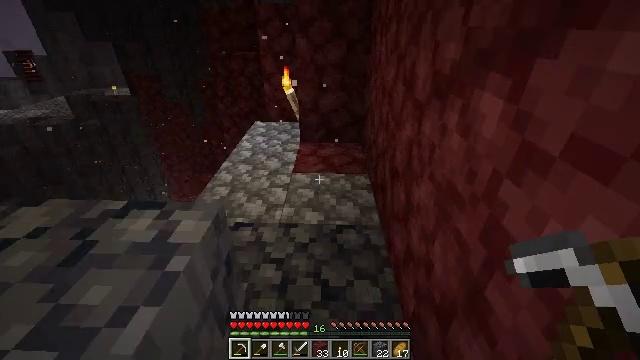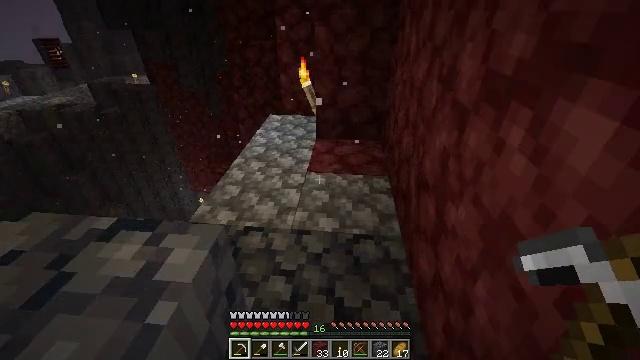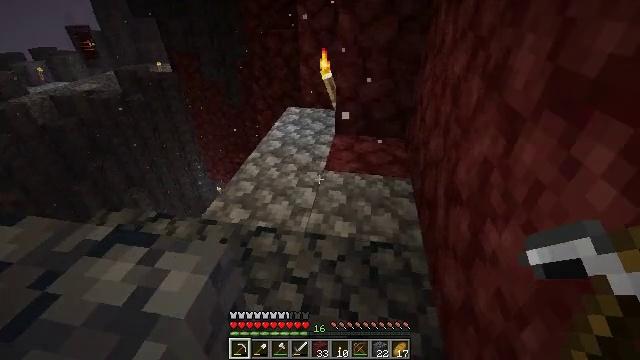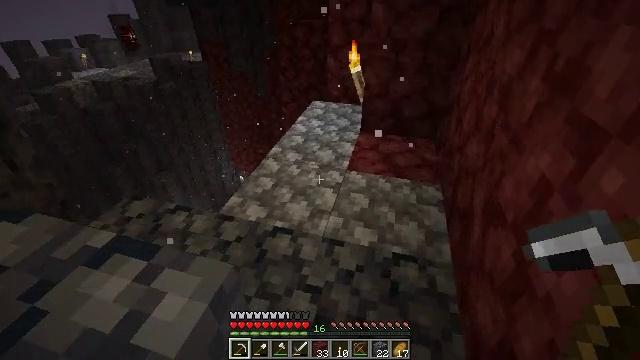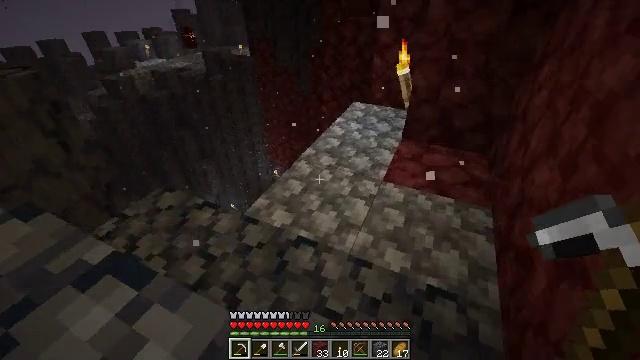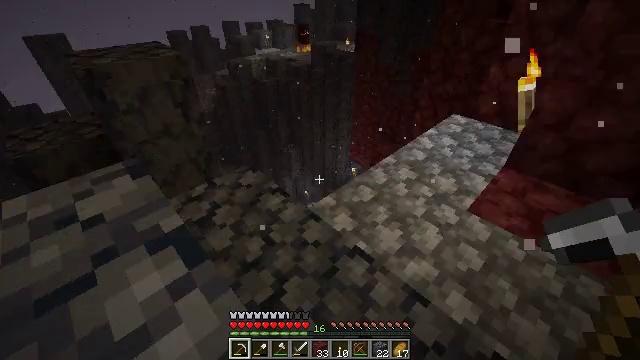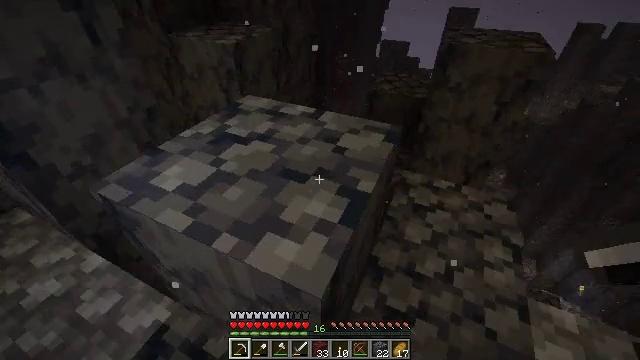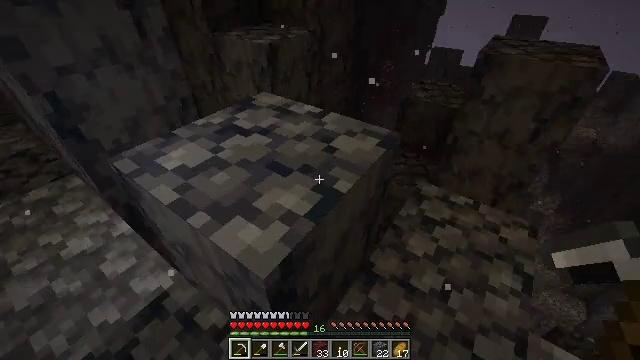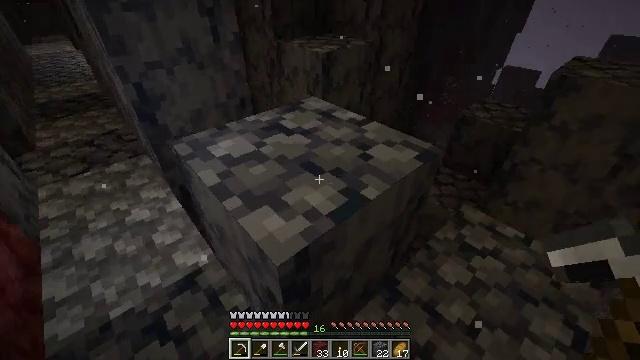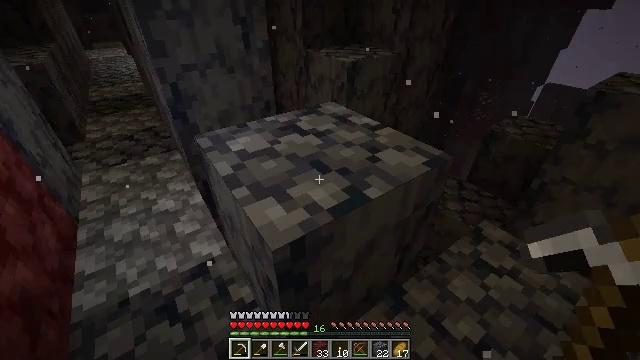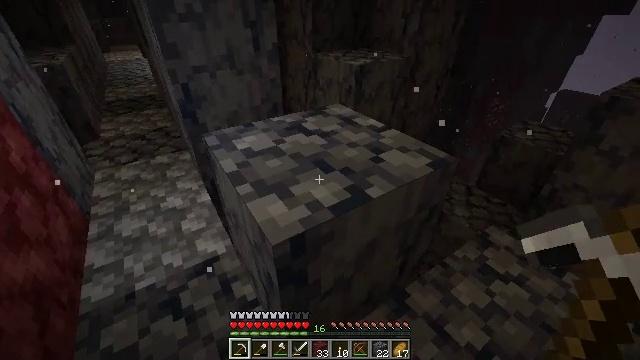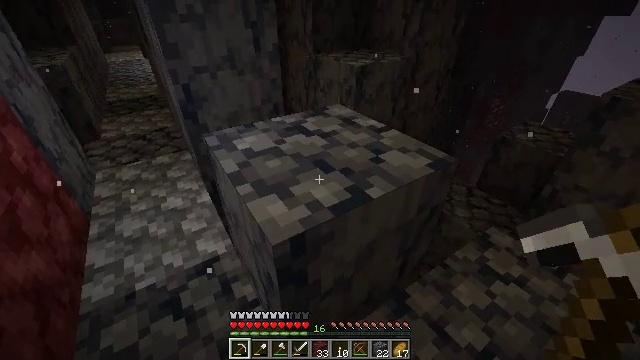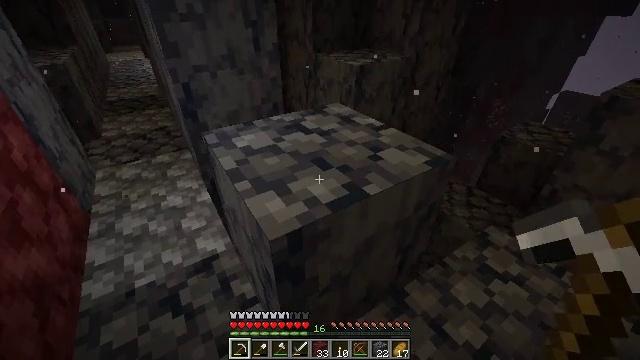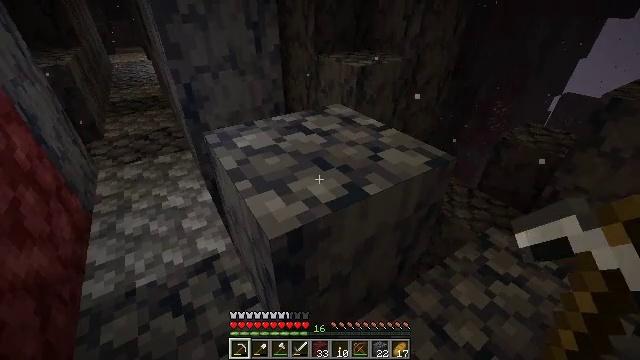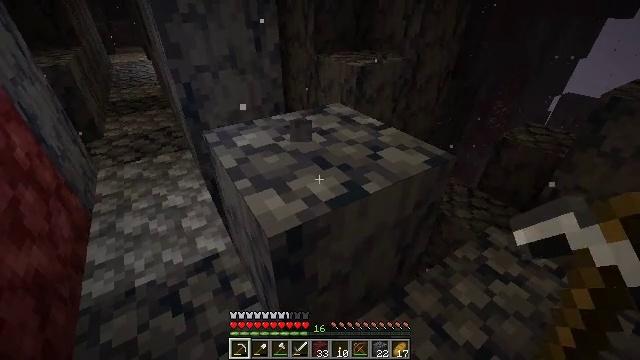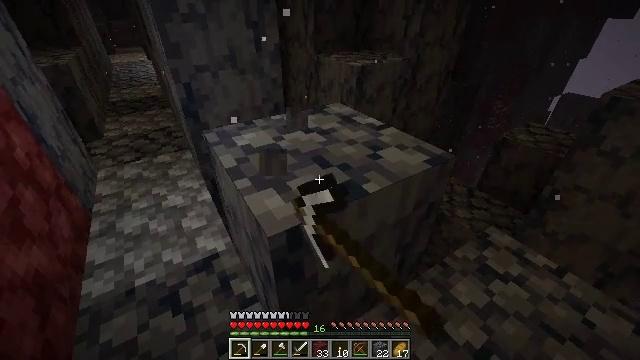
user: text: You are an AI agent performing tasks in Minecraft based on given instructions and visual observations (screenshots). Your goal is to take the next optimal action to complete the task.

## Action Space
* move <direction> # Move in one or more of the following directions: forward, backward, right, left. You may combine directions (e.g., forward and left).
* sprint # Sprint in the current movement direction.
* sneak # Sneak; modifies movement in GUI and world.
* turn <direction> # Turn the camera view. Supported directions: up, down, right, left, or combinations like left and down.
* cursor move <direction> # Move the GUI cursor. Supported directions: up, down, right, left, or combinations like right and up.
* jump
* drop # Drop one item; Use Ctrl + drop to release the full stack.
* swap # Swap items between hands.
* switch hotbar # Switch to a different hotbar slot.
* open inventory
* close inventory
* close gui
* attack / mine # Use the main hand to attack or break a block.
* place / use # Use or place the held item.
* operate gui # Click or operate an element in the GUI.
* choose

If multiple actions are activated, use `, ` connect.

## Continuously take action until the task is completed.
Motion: motion action
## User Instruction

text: Obtain basalt from the terrain.
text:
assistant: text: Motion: move forward, turn left and down
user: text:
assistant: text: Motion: move forward, turn left and down
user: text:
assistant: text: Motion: move forward, turn left and down
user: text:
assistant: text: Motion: move forward, turn left
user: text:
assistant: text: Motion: move forward and move right, turn left
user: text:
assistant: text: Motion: move right, turn left and down
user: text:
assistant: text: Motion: turn left
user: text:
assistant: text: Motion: turn left and up
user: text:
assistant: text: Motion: turn left and up
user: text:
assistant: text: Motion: turn left
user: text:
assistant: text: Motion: no_op
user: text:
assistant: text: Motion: no_op
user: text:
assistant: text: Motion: no_op
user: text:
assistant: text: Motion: attack / mine
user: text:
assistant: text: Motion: attack / mine
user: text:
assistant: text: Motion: attack / mine
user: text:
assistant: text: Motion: attack / mine
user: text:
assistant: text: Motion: attack / mine
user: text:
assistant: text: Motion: attack / mine
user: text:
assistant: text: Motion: turn right and down, attack / mine
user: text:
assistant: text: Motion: turn down, attack / mine
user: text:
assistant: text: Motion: turn down, attack / mine
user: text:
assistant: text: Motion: turn down, attack / mine
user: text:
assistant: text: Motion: attack / mine
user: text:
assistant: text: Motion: attack / mine
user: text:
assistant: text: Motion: attack / mine
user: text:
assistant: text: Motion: attack / mine
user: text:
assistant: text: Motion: attack / mine
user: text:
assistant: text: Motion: attack / mine
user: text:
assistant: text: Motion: no_op